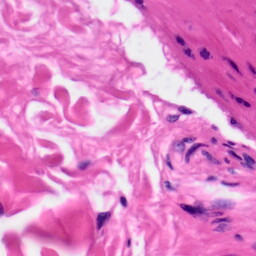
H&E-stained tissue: Skin